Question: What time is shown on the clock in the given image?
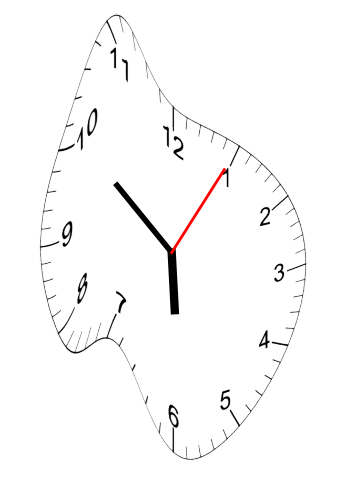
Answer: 05:51:05